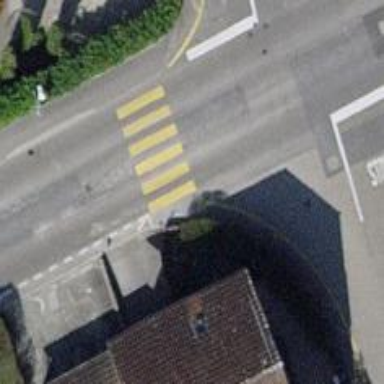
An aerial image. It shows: Marked crossing on asphalt footway.